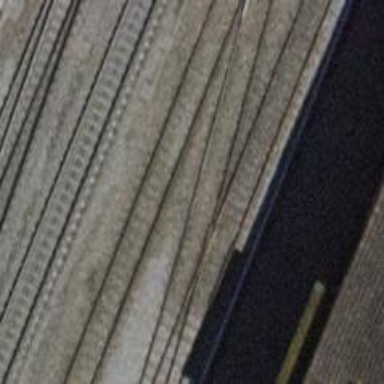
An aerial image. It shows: Single-track railway yard.